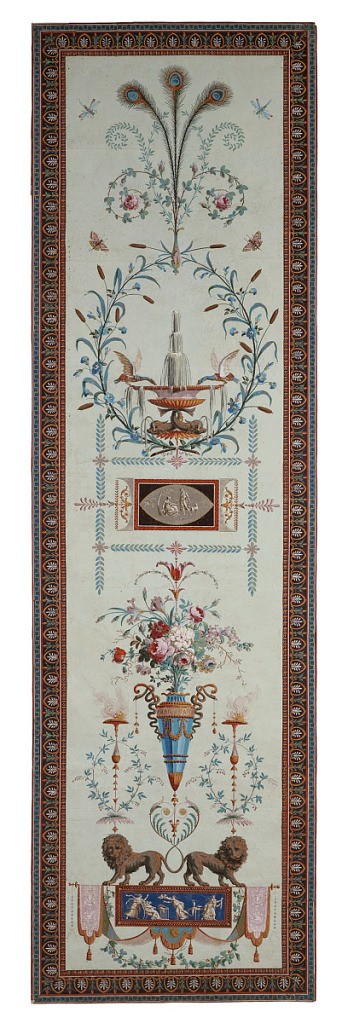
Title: Arabesque with lions
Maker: Arthur & Robert
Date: ca. 1790
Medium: Block-printed on handmade paper
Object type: Sidewall
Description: Arabesque design. At bottom, pair of lions below a blue vase with floral bouquet. At top, a fountain inside a wreath sprouting three peacock feathers. Printed on light green ground.